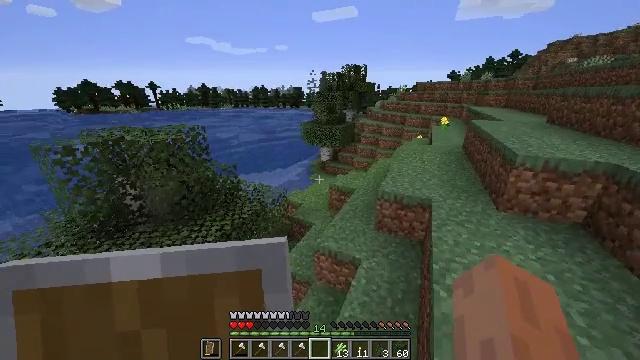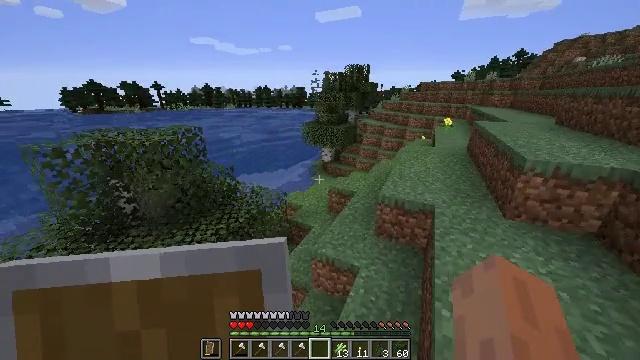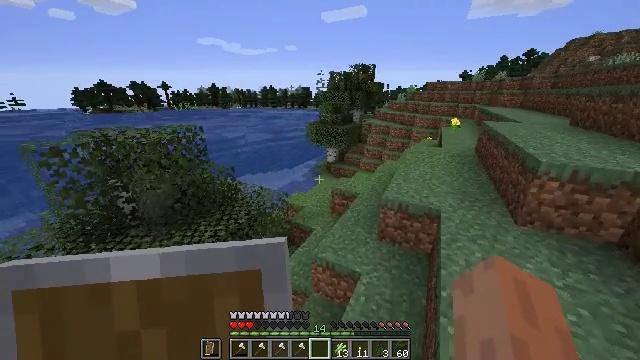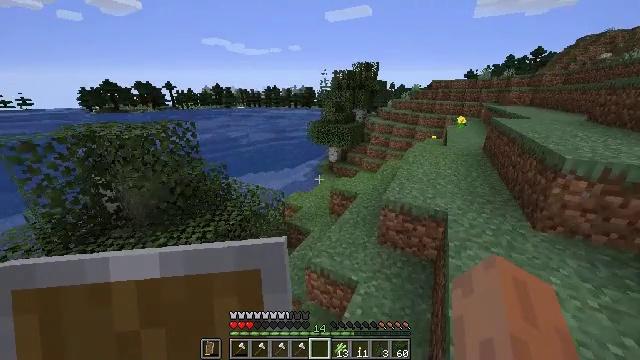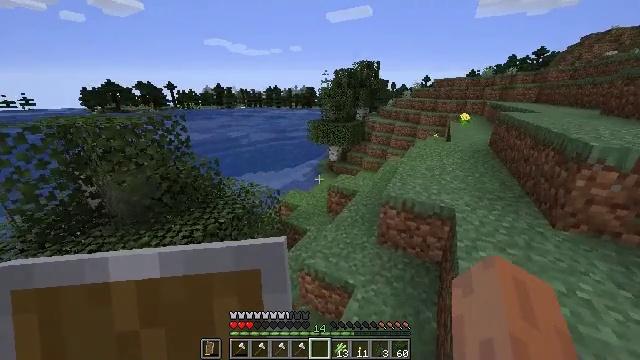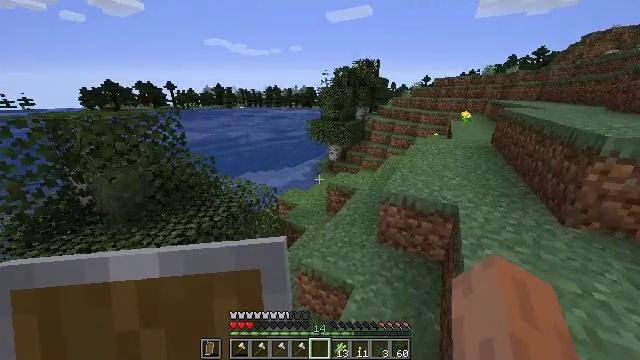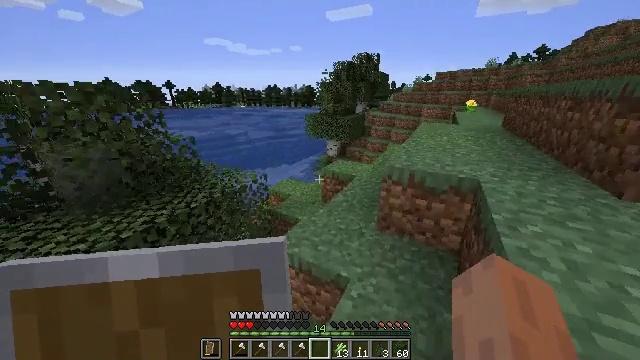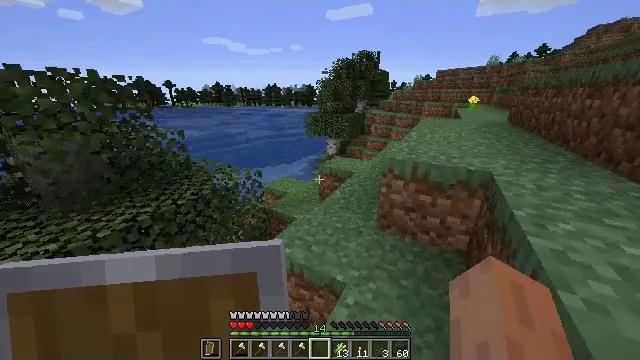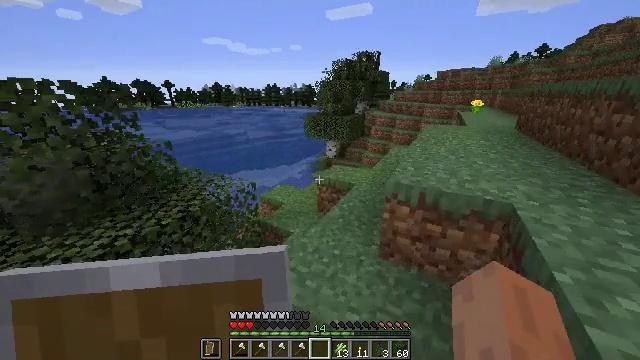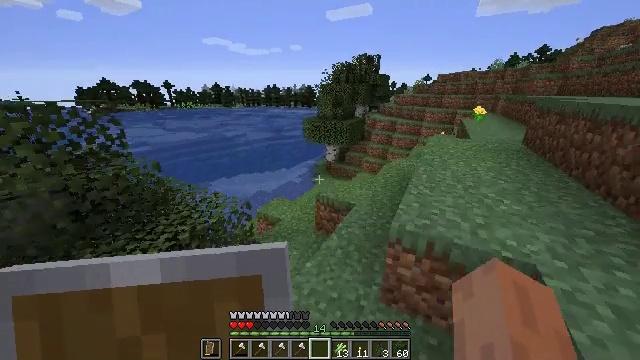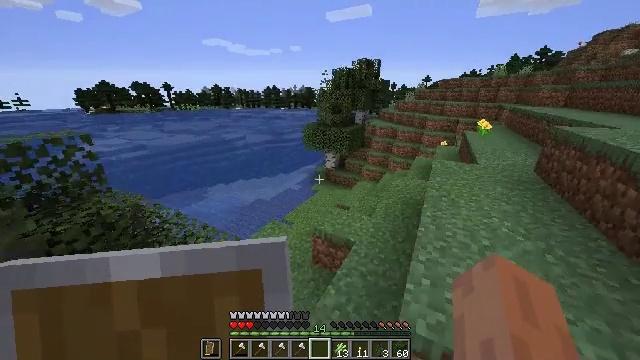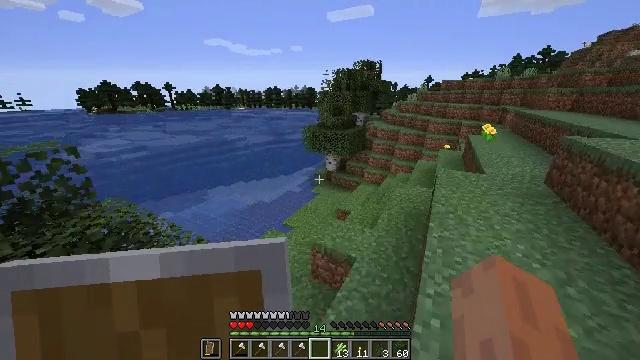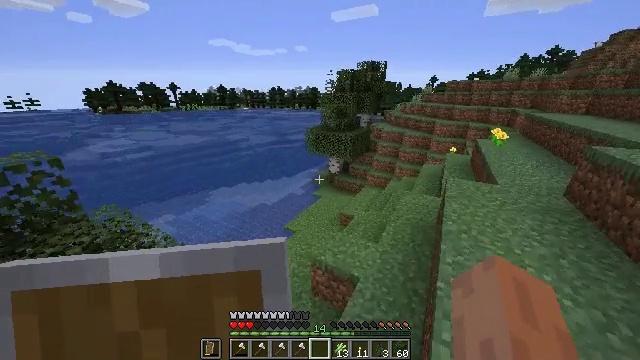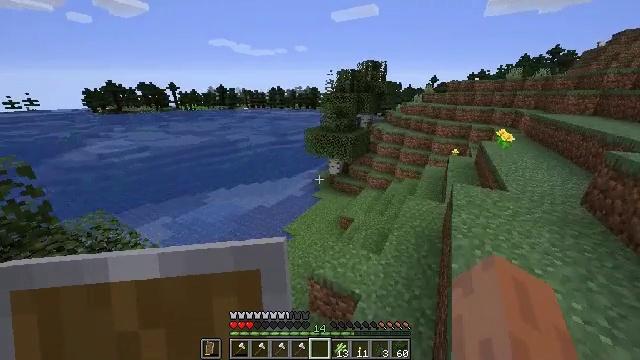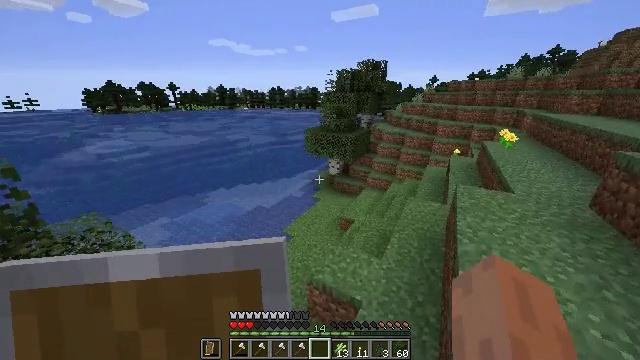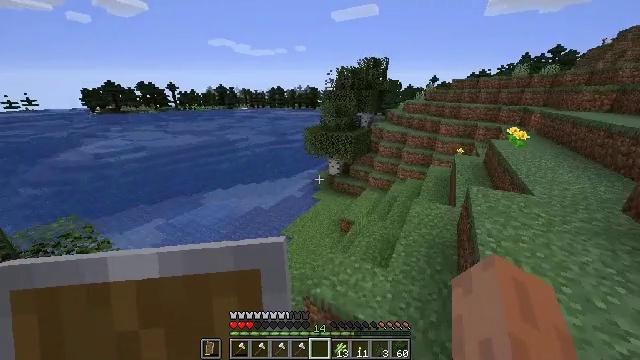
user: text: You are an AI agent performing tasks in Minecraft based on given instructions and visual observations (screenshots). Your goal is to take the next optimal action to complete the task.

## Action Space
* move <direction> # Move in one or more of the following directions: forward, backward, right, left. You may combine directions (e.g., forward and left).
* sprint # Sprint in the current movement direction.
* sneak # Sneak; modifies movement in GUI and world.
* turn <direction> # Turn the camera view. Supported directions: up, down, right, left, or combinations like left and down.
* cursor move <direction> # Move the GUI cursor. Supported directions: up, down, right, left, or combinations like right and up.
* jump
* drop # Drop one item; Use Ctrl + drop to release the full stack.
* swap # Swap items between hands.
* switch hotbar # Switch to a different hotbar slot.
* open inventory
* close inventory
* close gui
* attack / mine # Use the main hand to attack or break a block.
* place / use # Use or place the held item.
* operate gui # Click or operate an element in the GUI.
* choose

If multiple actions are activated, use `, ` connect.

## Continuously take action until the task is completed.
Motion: motion action
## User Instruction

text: Hunt fish.
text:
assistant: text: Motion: move forward, sprint, jump
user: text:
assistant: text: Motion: move forward, sprint, turn left, jump
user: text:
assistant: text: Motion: move forward, sprint, jump
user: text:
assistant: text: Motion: move forward, sprint, jump
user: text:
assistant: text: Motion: move forward, sprint, jump
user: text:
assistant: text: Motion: move forward, sprint, jump
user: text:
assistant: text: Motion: move forward, sprint, jump
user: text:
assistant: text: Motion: move forward, sprint, jump
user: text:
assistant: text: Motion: move forward, sprint, jump
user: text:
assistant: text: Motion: move forward, sprint, jump
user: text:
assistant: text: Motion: move forward, sprint, jump
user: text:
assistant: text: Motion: move forward, sprint, jump
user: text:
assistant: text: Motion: move forward, sprint, jump
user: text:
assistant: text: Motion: move forward, sprint, jump
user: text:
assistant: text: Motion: move forward, sprint, jump
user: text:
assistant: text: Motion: move forward, sprint, turn right and up, jump
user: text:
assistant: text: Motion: move forward, sprint, turn right and up, jump
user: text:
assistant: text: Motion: move forward, sprint, turn right and up, jump
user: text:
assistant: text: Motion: move forward, sprint, turn right, jump
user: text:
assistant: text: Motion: move forward, sprint, jump
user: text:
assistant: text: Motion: move forward, sprint, jump
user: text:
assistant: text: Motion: move forward, sprint, jump
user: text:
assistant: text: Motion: move forward, sprint, turn left and down, jump
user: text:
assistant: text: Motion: move forward, sprint, turn left and down, jump
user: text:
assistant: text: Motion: move forward, sprint, turn left and down, jump
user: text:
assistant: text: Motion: move forward, sprint, turn left, jump
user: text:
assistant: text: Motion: move forward and move right, sprint, jump
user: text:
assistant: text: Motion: move forward and move right, sprint, jump
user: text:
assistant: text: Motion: move forward and move right, sprint, jump
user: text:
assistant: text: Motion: move forward and move right, sprint, jump